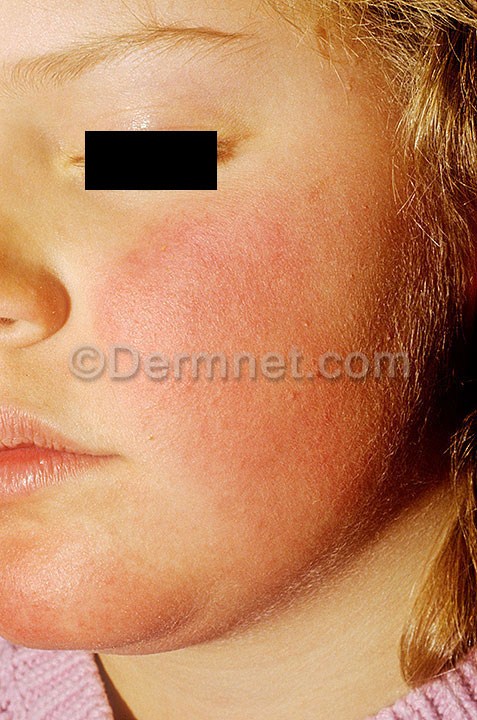
Disease: Exanthems and Drug Eruptions